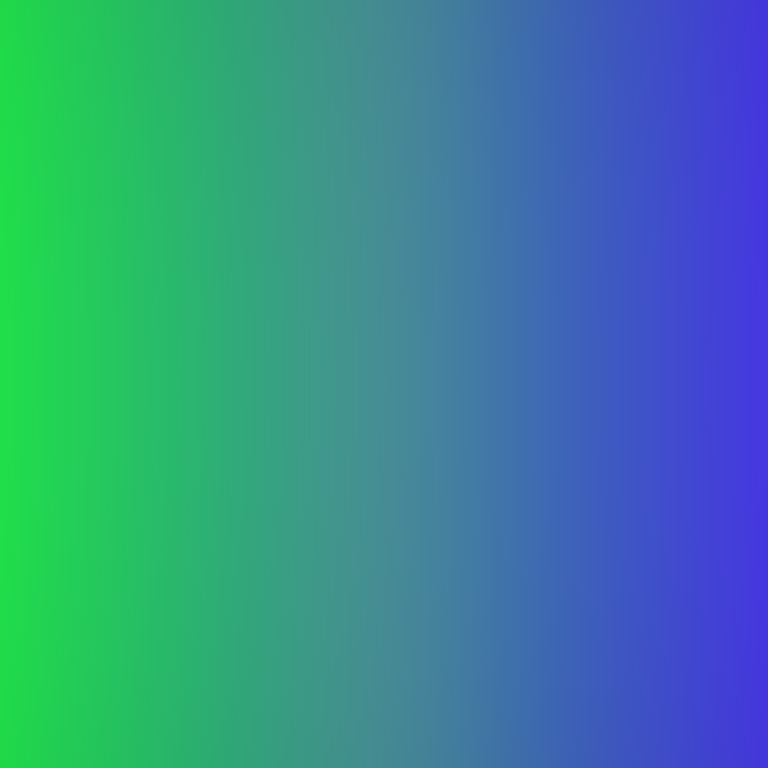
Abstract light effect, smooth gradient from vibrant green to deep blue, calm atmosphere, soft blend, no room, no furniture, no objects.